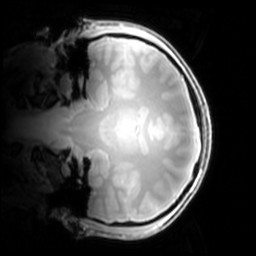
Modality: PDw
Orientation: coronal
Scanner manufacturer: philips
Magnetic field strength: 7 T
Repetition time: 0.008 s
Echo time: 0.001974 s